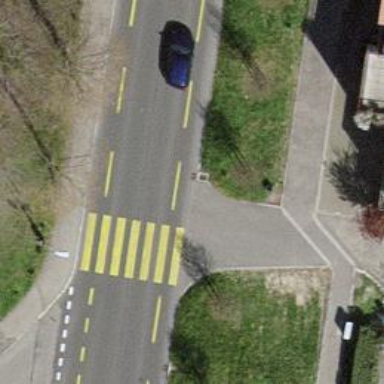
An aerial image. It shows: Uncontrolled zebra crossing with zebra markings.